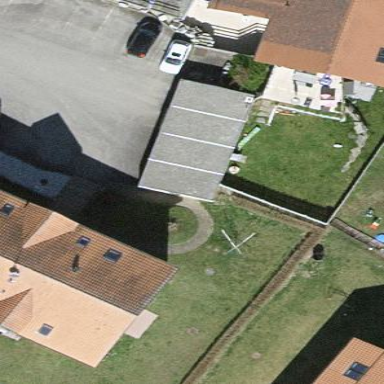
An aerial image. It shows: Group of garages.